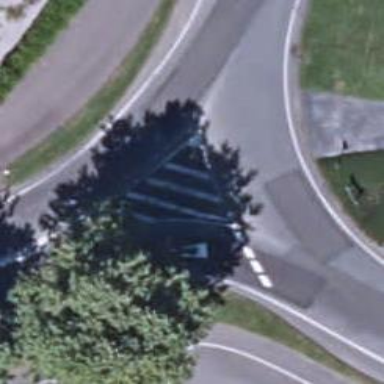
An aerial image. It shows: Road with "give way" sign.